Question: I set up an NSNotification for 'NSFileHandleReadCompletionNotification'.
I set up the standard I/O with two separate pipes.
'''
NSPipe * input = NSPipe.new;
NSPipe * output = NSPipe.new;
[serverTask setStandardInput:input];
[serverTask setStandardOutput:output];
'''
I launch a NSTask executing a Java jar, and start reading the data.
'[[serverTask.standardOutput fileHandleForReading] readInBackgroundAndNotify];'
and I continuously read the data and append the data in an 'NSTextView' if it is new data:
'''
- (void)serverLogHasChanged:(NSNotification *)notification
{
[[serverTask.standardOutput fileHandleForReading] readInBackgroundAndNotify];
NSData * newData = [notification.userInfo objectForKey:NSFileHandleNotificationDataItem];
if (newData != nil && availableData != newData)
{
NSMutableString * serverLogString = [NSMutableString stringWithString:serverLog.string];
[serverLogString appendString:[NSString.alloc initWithData:newData encoding:NSUTF8StringEncoding]];
[serverLog setString:serverLogString];
[serverLog.enclosingScrollView.contentView scrollPoint:NSMakePoint(0, NSMaxY(serverLog.enclosingScrollView.contentView.bounds))];
}
newData = availableData;
}
'''
However, I'm getting strange output into the 'NSTextView'

Those ">" characters should be lines of actual output, but instead the output ends up in Xcode's console.
In other words, the console is printing out the output instead of my 'NSPipe' which is printing out only the indication of new lines of the output.
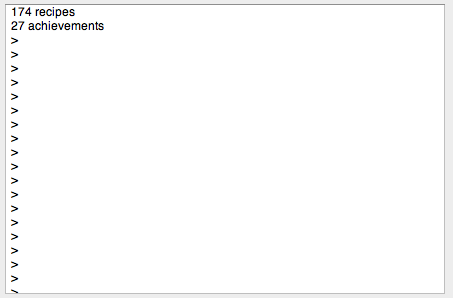
Answer: As has been commented above, it's a case of adding catching the standard error output. I've had a similar issue recently. I solved it by doing the following:
'''
NSPipe *pipe = [NSPipe pipe];
[javaTask setStandardOutput:pipe];
[javaTask setStandardError:pipe];
NSFileHandle *fileHandleForReading = [pipe fileHandleForReading];
[javaTask launch];
NSData *result = [fileHandleForReading readDataToEndOfFile];
NSString *output = [[NSString alloc] initWithData:result encoding:NSUTF8StringEncoding];
'''
Thanks, CRD for your help.